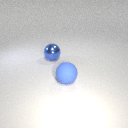
large blue rubber sphere in front of large blue metal sphere